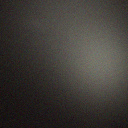
Screen state: off